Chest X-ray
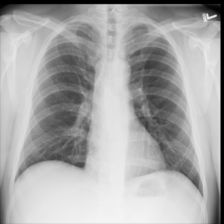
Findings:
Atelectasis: negative
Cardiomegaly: negative
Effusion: negative
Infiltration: negative
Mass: negative
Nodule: negative
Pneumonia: negative
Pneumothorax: negative
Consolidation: negative
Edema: negative
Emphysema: negative
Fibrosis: negative
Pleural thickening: negative
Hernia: negative